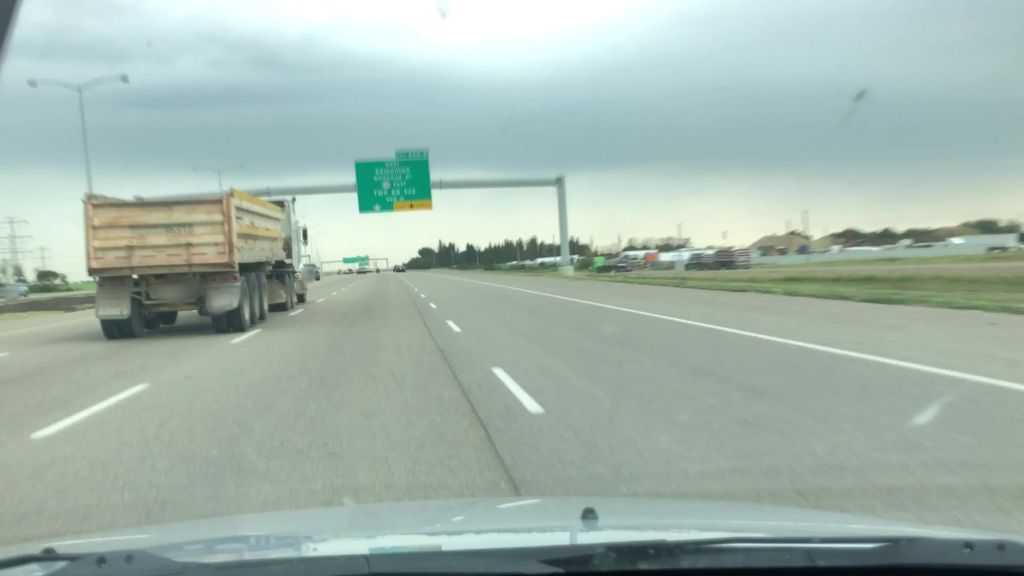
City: edmonton